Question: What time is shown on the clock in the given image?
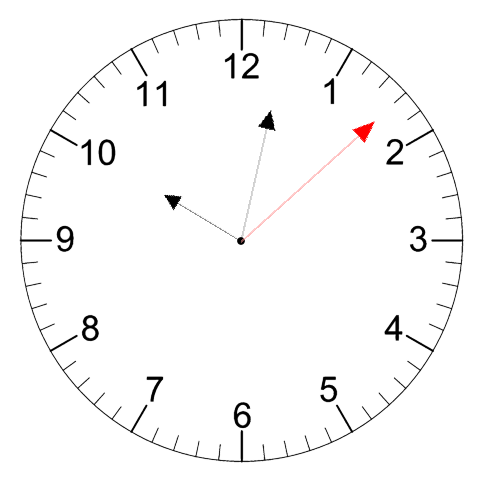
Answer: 10:02:08